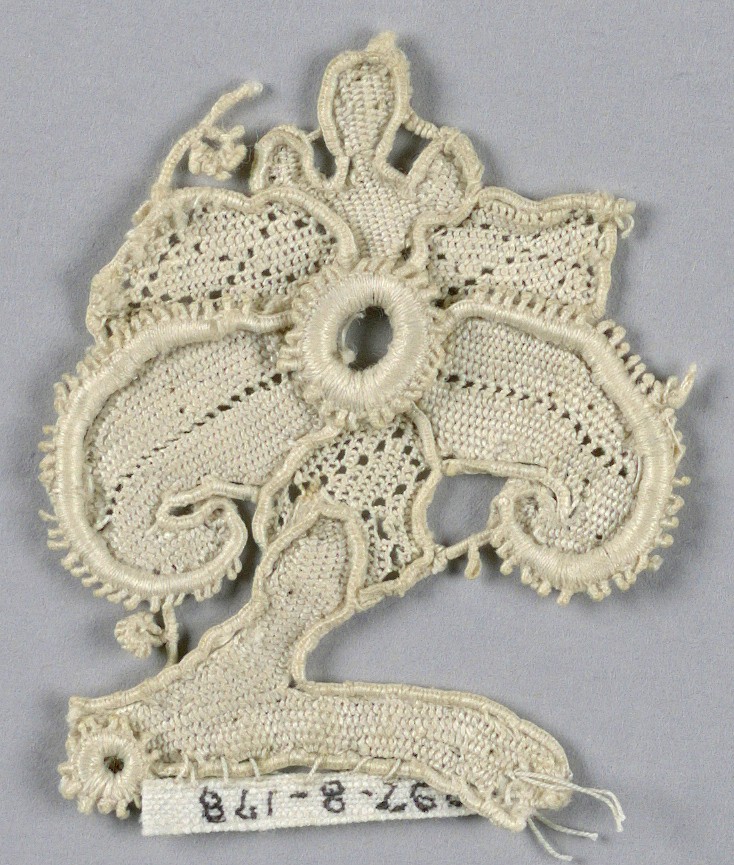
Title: Fragment
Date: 17th century
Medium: linen Technique: needle lace
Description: Fragment in a design of a flower with five petals, stem and a portion of the leaf or stem. Three of the petals in a diamond diaper pattern. Two largest petals have picot edge.